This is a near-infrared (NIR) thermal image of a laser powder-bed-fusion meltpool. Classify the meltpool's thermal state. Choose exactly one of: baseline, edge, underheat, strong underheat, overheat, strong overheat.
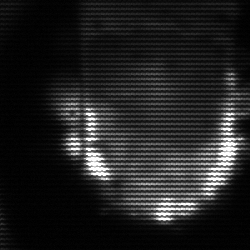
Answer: baseline